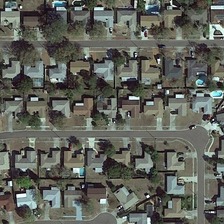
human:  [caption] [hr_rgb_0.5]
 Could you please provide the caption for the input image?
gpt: many buildings and green trees are in a dense residential area .

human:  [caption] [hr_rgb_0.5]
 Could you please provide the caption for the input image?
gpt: most buildings in the dense residential region have similar shapes .

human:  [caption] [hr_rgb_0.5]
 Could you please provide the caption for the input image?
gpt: most buildings in the dense residential region have similar shapes .

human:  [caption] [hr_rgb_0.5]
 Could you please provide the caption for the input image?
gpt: many buildings and green trees are in a dense residential area .

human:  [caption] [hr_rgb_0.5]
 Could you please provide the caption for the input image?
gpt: many buildings and green trees are in a dense residential area .